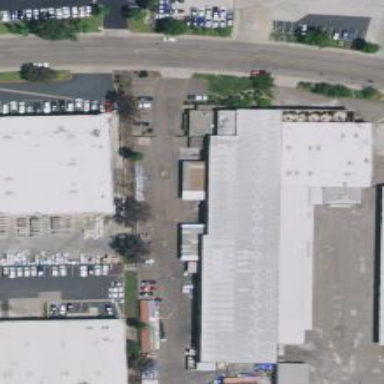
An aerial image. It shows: Industrial building.